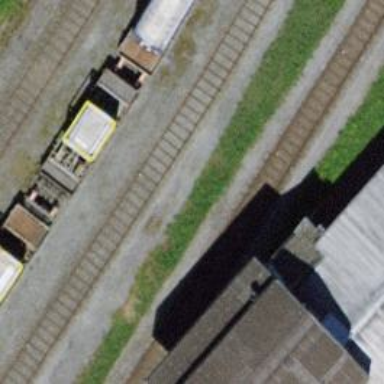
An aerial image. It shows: Rail spur service.